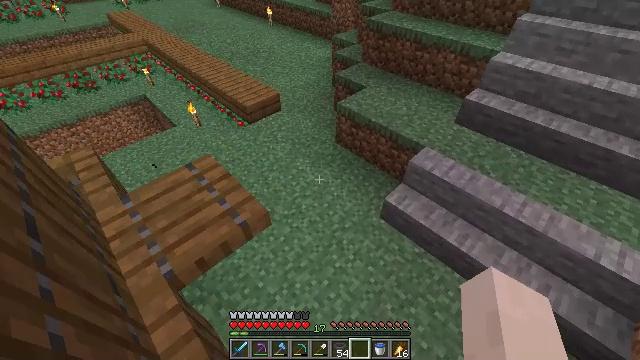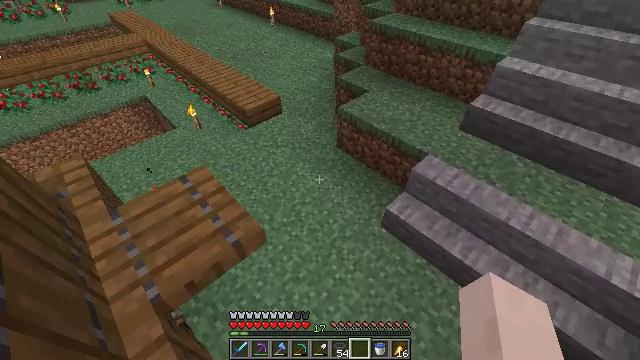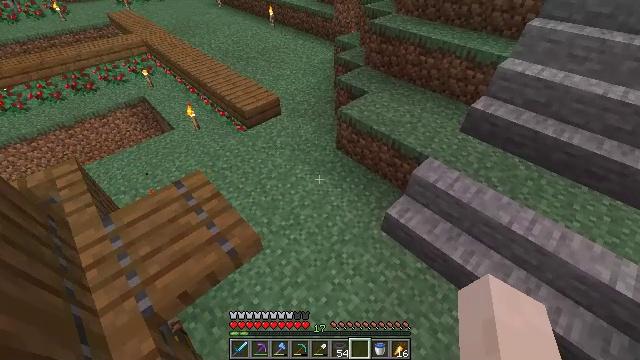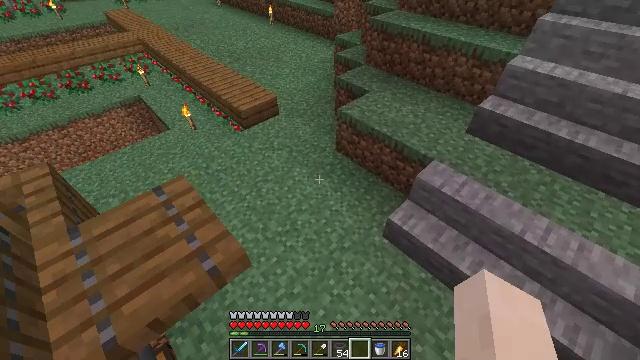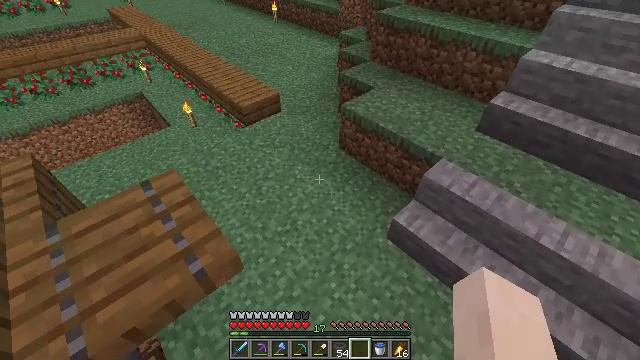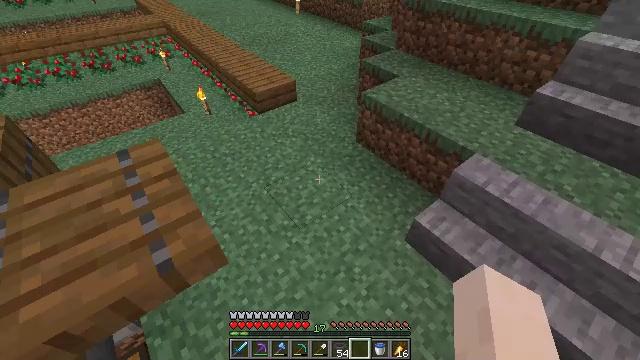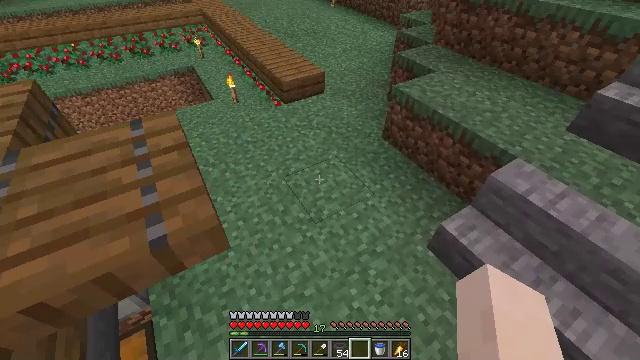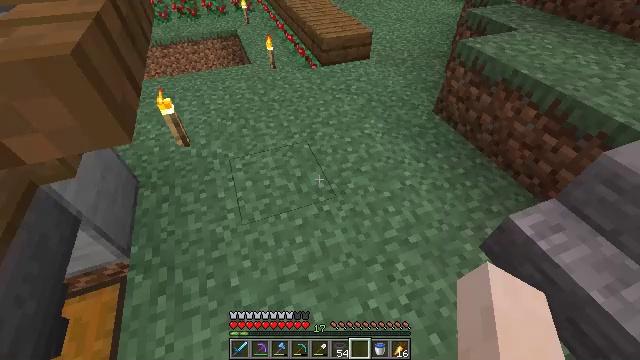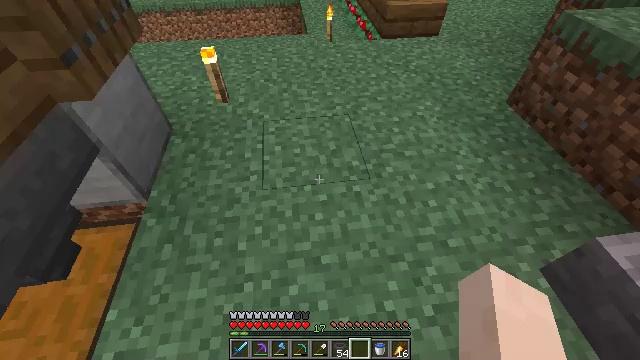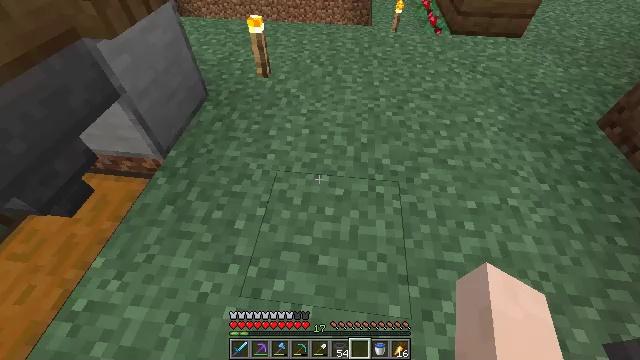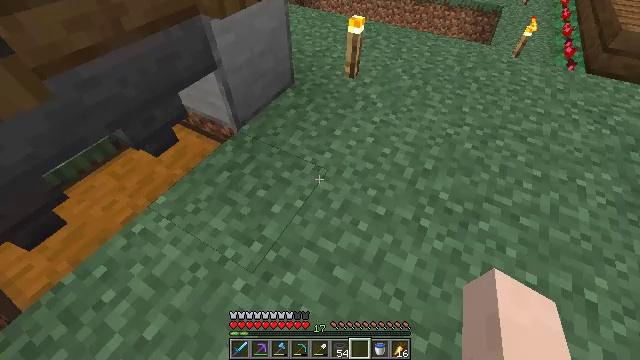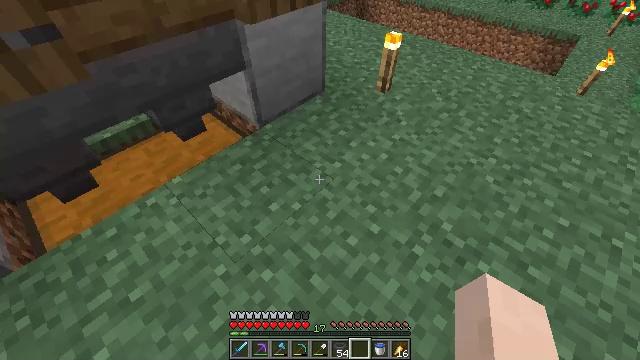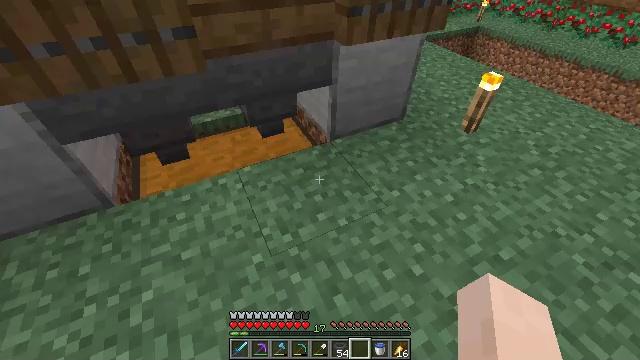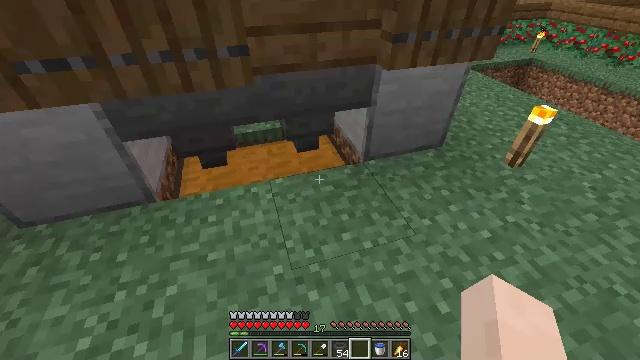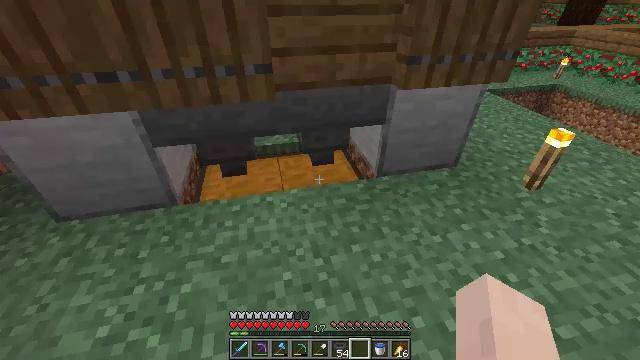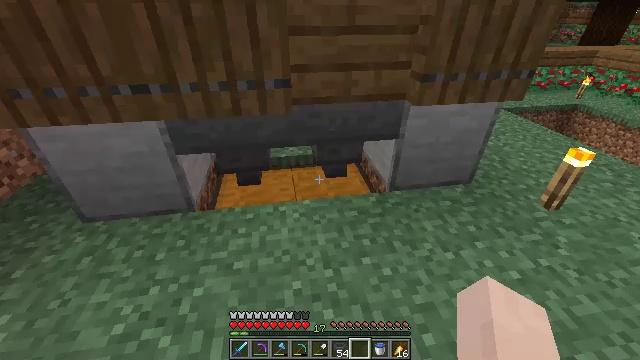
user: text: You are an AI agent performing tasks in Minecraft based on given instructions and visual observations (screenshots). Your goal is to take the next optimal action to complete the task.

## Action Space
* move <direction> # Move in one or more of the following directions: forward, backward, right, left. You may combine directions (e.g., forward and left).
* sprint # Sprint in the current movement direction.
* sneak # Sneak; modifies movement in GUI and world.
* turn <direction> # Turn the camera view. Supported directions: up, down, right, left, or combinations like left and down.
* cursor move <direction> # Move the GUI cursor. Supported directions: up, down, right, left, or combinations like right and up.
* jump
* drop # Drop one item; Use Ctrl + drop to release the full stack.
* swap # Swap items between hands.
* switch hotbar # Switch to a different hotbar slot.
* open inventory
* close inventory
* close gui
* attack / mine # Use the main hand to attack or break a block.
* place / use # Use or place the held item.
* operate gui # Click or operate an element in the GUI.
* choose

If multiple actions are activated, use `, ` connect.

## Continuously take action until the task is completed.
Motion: motion action
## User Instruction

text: Harvest spruce planks for building.
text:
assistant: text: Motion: move forward
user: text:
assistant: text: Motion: move forward
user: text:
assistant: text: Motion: move forward
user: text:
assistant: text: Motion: move forward
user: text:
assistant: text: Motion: move forward, turn left
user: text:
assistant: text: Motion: move forward and move right, turn left
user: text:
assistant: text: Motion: move forward and move right, turn left and down
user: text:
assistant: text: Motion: move forward and move right, turn left and down
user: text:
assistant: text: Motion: move right, turn left
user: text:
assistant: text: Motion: move right, turn left
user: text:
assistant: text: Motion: turn left and up
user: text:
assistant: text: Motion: turn left and up
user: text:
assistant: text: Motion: turn left and up
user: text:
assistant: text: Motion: move back, turn left and up
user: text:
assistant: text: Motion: move back, turn left and up
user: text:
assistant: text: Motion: move back, turn left and up
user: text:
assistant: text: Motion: move back, turn left and up
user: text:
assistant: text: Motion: turn left and up
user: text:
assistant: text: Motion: turn up
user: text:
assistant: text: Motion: turn up
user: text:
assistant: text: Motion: turn up
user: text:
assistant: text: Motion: turn up
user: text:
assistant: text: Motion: turn right and up
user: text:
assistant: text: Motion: turn up
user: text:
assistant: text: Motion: turn left and up
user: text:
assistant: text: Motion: turn left
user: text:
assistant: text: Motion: turn left
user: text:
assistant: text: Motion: turn left
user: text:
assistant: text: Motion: turn down
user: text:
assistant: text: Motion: turn down